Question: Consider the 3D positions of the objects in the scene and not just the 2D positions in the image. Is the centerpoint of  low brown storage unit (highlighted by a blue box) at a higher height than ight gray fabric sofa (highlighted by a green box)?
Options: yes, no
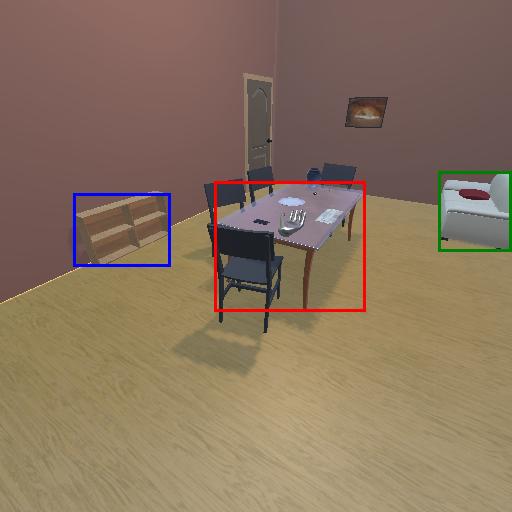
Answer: yes